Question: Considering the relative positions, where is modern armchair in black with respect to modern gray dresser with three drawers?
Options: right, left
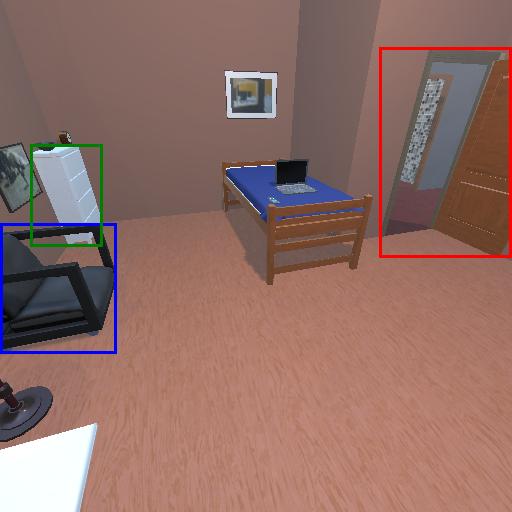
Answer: right